Interaction volume radius: 5 \u00c5
Interaction volume height: 15 \u00c5
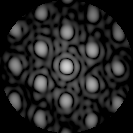
Disorder parameter: 0.2144